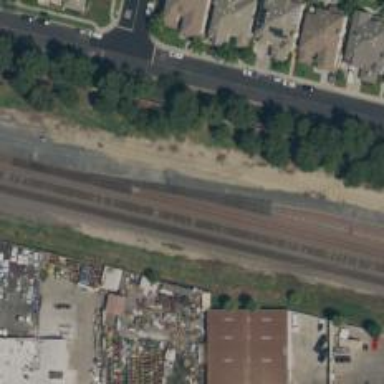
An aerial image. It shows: Railway siding with rails.